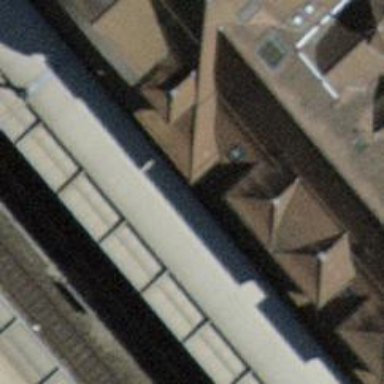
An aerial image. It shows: Entrance to train station.